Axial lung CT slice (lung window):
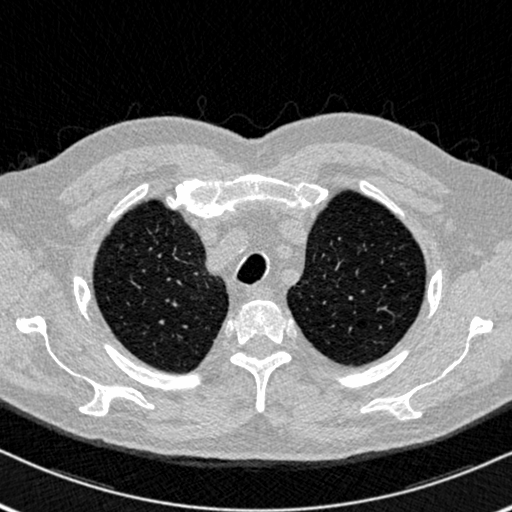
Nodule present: no